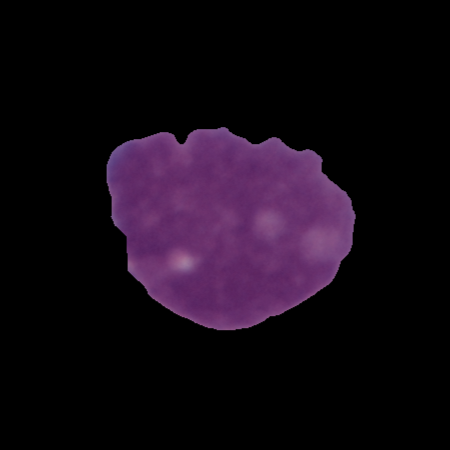
Label: cancer